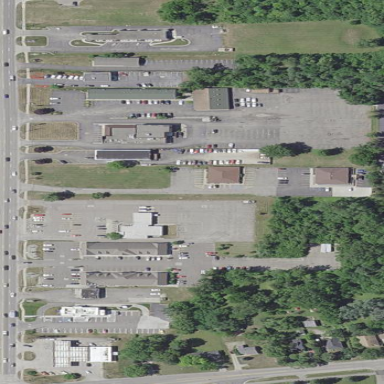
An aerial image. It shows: Retail area.